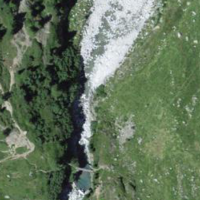
EUNIS habitat code: 26
Species observed at this site:
Nucifraga caryocatactes
Fringilla coelebs